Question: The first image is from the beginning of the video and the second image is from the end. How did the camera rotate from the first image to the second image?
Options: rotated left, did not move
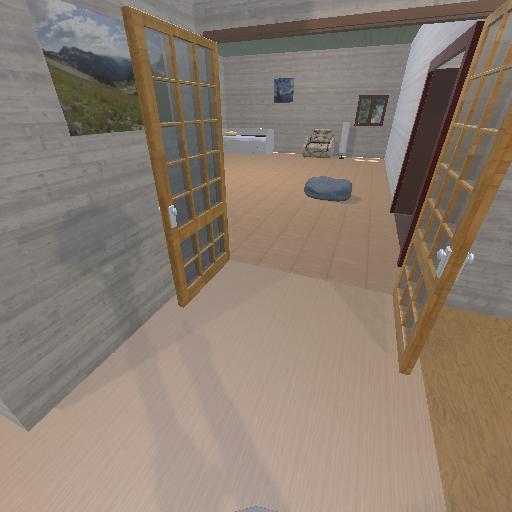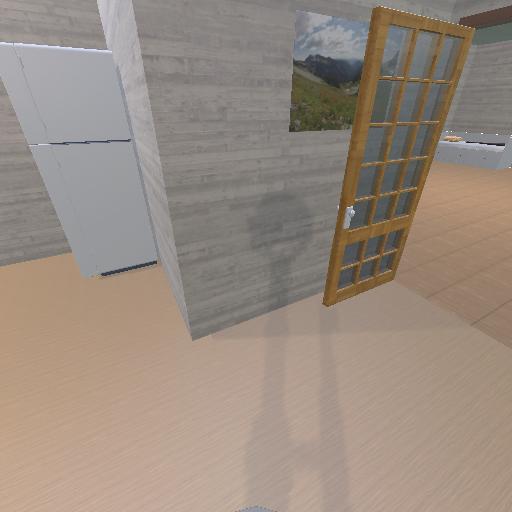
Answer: rotated left